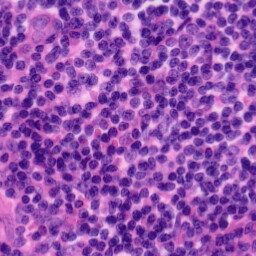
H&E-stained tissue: Tonsil